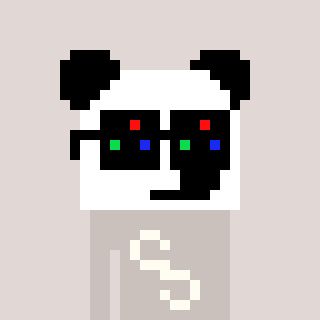
a pixel art character with square black sunglasses, a panda-shaped head and a foggrey-colored body on a warm background